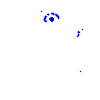
Particle: electron